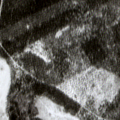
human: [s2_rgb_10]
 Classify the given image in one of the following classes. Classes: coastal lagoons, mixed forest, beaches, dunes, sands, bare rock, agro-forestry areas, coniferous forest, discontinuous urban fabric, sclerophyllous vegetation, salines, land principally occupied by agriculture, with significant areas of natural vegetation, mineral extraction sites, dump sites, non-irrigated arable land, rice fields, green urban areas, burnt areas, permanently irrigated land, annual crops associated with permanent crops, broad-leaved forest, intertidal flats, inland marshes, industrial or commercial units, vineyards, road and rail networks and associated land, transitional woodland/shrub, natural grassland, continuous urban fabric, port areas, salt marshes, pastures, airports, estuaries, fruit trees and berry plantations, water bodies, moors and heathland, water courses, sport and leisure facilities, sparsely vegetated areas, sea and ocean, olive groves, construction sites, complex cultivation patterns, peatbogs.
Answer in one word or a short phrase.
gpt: coniferous forest, peatbogs